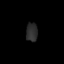
Tissue: lung
Cell type: Fibroblasts
Senescence score: 0.542
Nuclear area (px): 210
Mean DAPI intensity: 44.286